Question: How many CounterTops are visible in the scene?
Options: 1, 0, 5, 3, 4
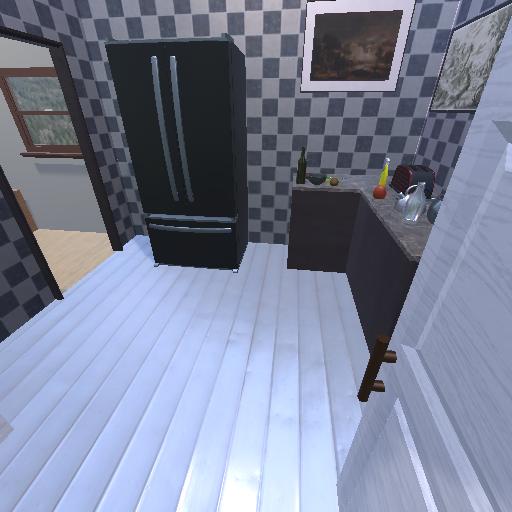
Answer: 1